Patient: sex F, age 57
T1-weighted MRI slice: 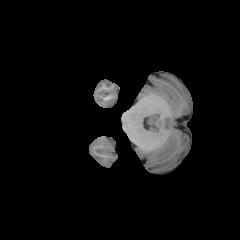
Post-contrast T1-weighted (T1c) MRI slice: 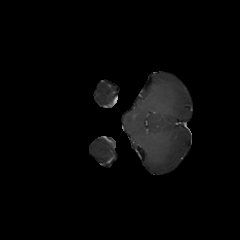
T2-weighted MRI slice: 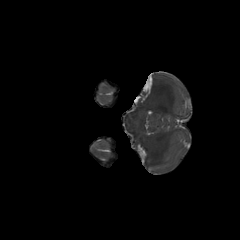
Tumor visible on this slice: no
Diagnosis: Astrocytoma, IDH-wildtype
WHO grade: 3